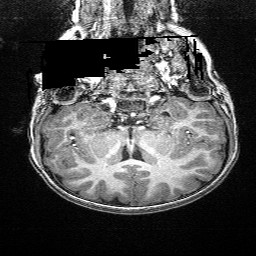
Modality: T1w
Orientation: sagittal